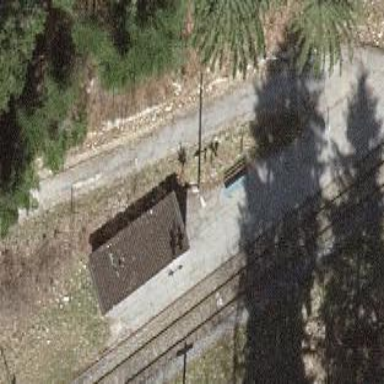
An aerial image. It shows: Platform for public transport at railway station.